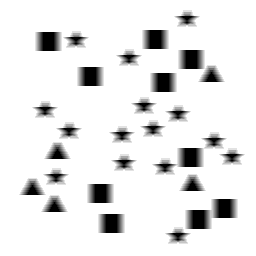
Squares: 10
Triangles: 5
Stars: 15
Total shapes: 30